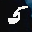
Label: 5